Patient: sex M, age 68
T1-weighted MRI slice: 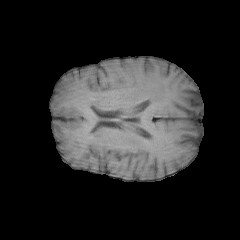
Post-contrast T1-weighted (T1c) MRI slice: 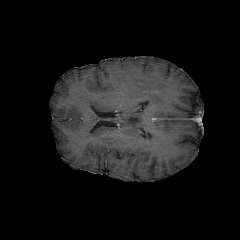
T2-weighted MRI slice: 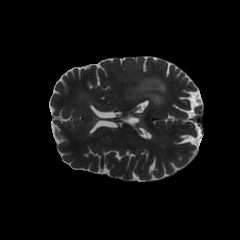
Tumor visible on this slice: yes
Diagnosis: Glioblastoma, IDH-wildtype
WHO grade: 4